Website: macys
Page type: customer-info-address
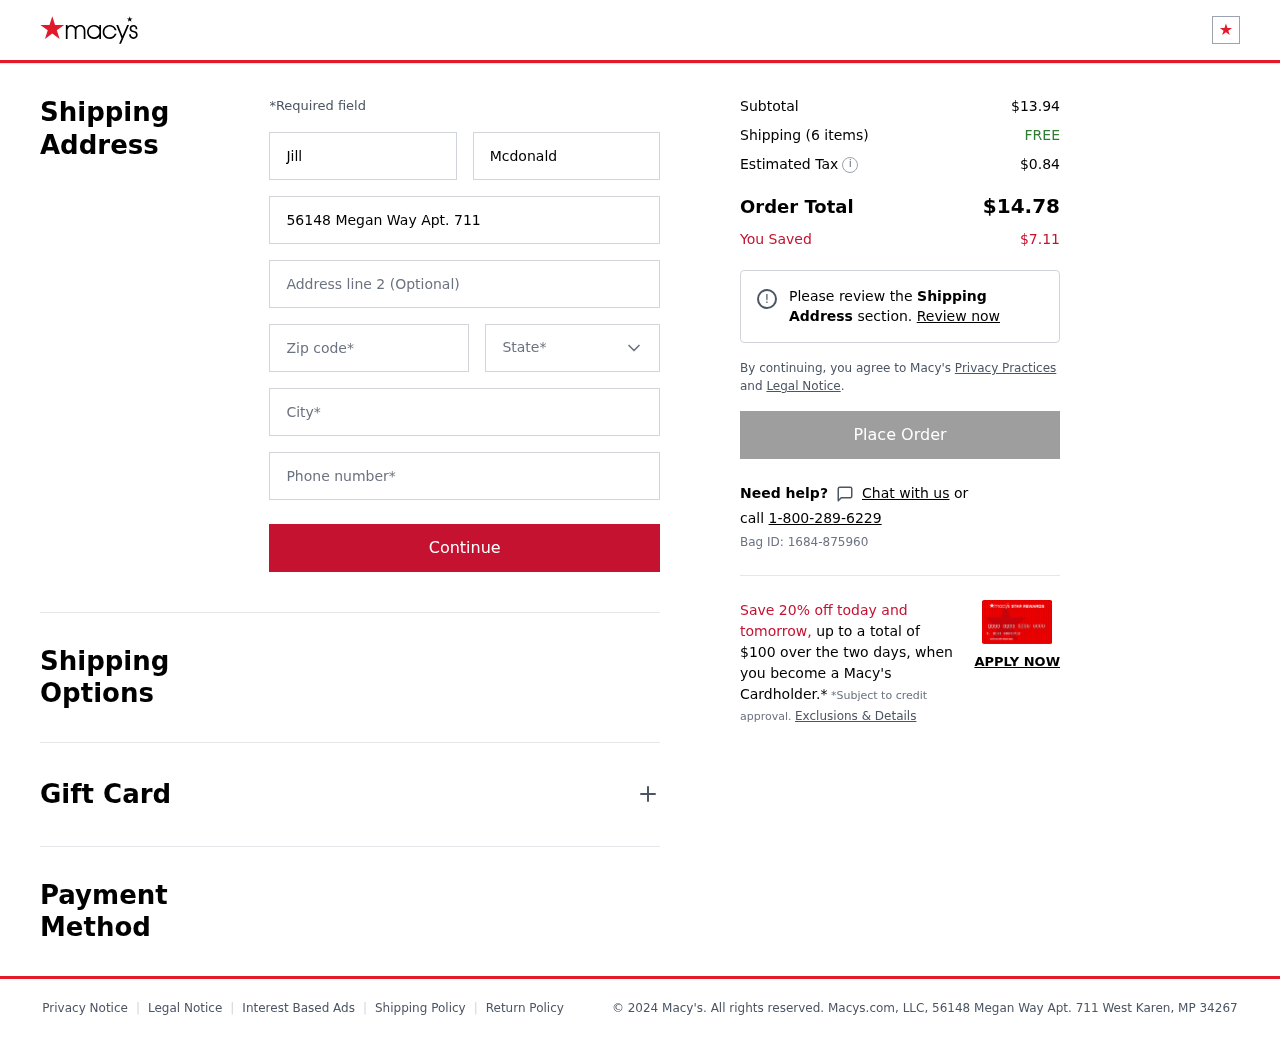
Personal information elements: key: PII_CITY
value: West Karen
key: PII_FIRSTNAME
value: Jill
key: PII_LASTNAME
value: Mcdonald
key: PII_PHONE
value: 9458437466
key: PII_POSTCODE
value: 34267
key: PII_STATE
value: MP
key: PII_STREET
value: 56148 Megan Way Apt. 711
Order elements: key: ORDER_SUBTOTAL
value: $13.94
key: ORDER_NUM_ITEMS
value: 6
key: ORDER_SHIPPING_COST
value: FREE
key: ORDER_TAX
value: $0.84
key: ORDER_TOTAL
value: $14.78
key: ORDER_SAVINGS
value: $7.11
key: ORDER_BAG_ID
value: Bag ID: 1684-875960